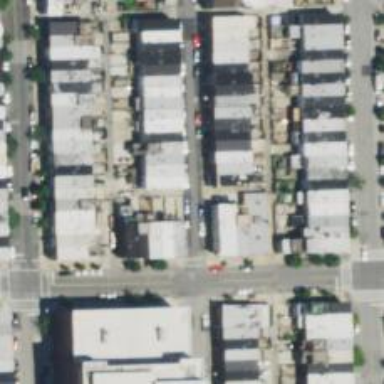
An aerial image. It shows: Alleyway designated as service road.